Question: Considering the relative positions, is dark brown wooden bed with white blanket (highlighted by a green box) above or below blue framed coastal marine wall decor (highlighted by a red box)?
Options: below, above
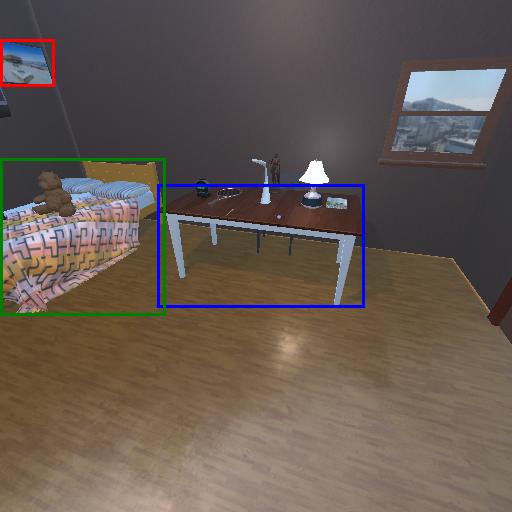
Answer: below